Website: lowes
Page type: added-to-cart
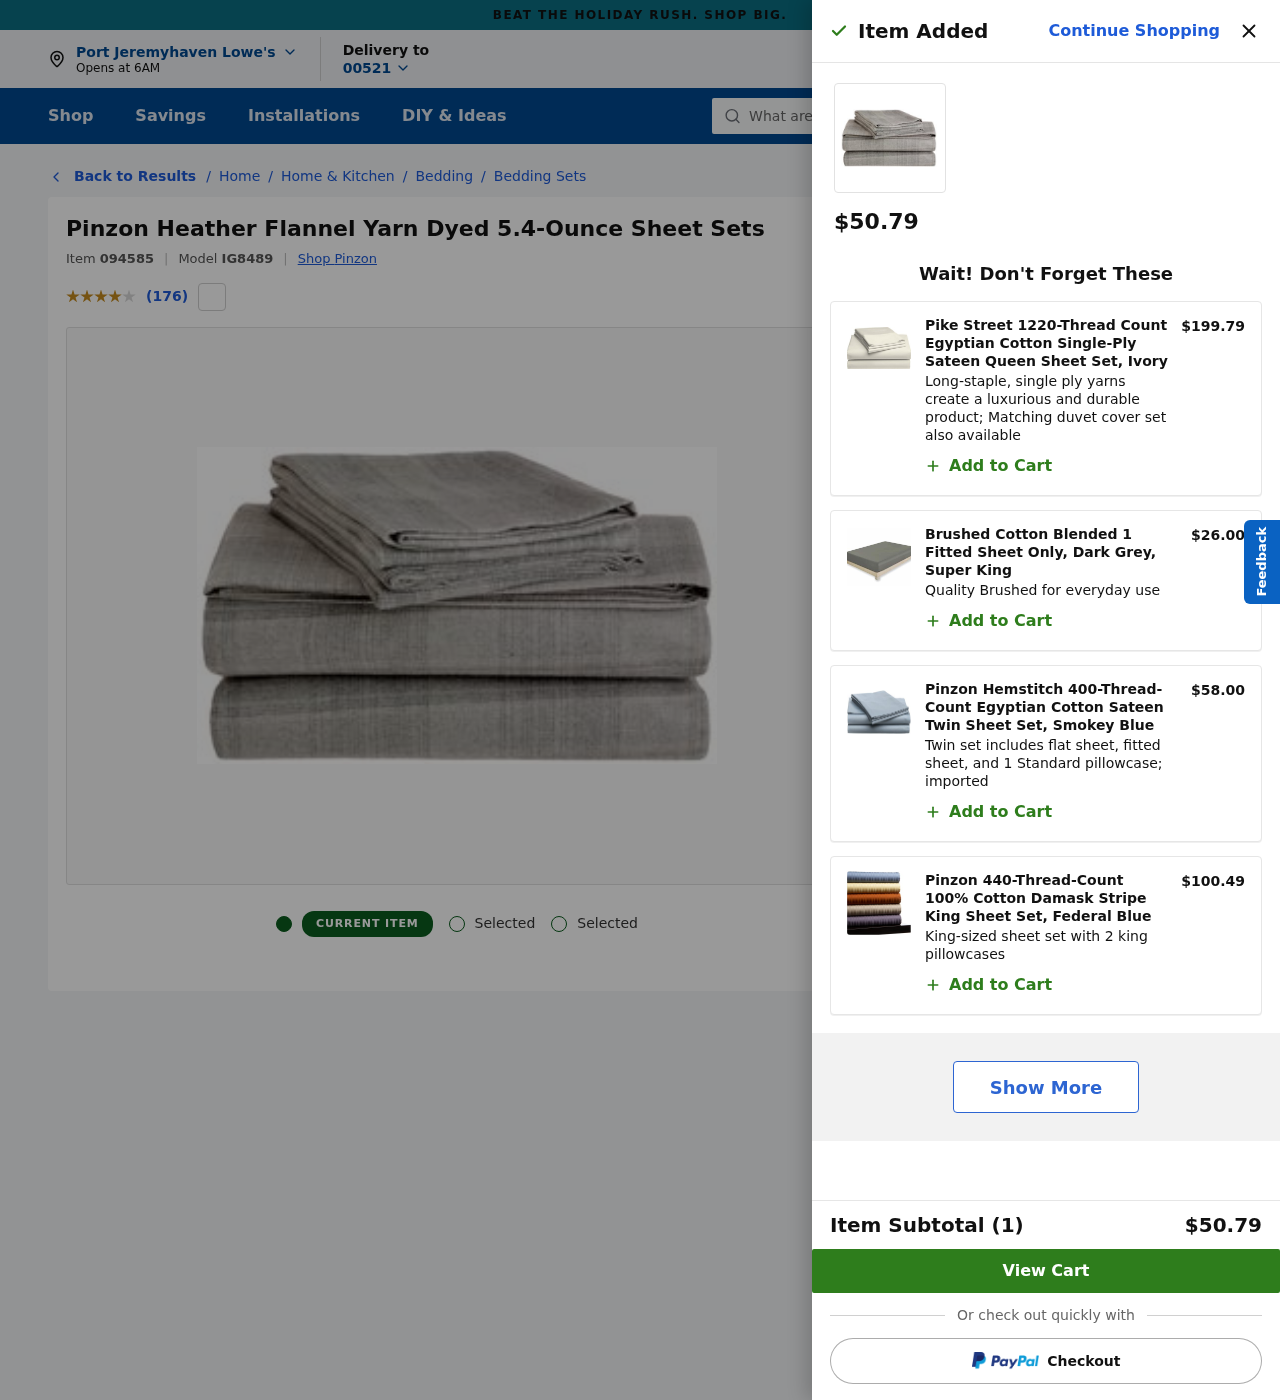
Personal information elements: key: PII_CITY
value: Port Jeremyhaven
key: PII_POSTCODE
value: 00521
Product elements: key: PRODUCT1_BRAND
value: Pinzon
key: PRODUCT1_BREADCRUMB
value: Home
Home & Kitchen
Bedding
Bedding Sets
Sheet Sets
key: PRODUCT1_NAME
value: Pinzon Heather Flannel Yarn Dyed 5.4-Ounce Sheet Sets
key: PRODUCT1_NUM_RATINGS
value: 176
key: PRODUCT1_PRICE
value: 50.79
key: PRODUCT1_RATING
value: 3.9
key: PRODUCT2_DESC
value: Long-staple, single ply yarns create a luxurious and durable product; Matching duvet cover set also available
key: PRODUCT2_NAME
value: Pike Street 1220-Thread Count Egyptian Cotton Single-Ply Sateen Queen Sheet Set, Ivory
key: PRODUCT2_PRICE
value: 199.79
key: PRODUCT3_DESC
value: Quality Brushed for everyday use
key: PRODUCT3_NAME
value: Brushed Cotton Blended 1 Fitted Sheet Only, Dark Grey, Super King
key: PRODUCT3_PRICE
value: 26
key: PRODUCT4_DESC
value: Twin set includes flat sheet, fitted sheet, and 1 Standard pillowcase; imported
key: PRODUCT4_NAME
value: Pinzon Hemstitch 400-Thread-Count Egyptian Cotton Sateen Twin Sheet Set, Smokey Blue
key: PRODUCT4_PRICE
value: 58
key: PRODUCT5_DESC
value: King-sized sheet set with 2 king pillowcases
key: PRODUCT5_NAME
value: Pinzon 440-Thread-Count 100% Cotton Damask Stripe King Sheet Set, Federal Blue
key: PRODUCT5_PRICE
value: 100.49
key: PRODUCT1_ITEM_ID
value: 094585
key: PRODUCT1_MODEL_ID
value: IG8489
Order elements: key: ORDER_NUM_ITEMS
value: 1
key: ORDER_SUBTOTAL
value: $50.79
Search elements: key: HEADER_SEARCH
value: What are you looking for?